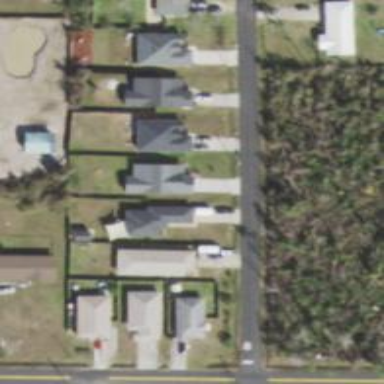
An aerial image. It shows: Single-family residential area.